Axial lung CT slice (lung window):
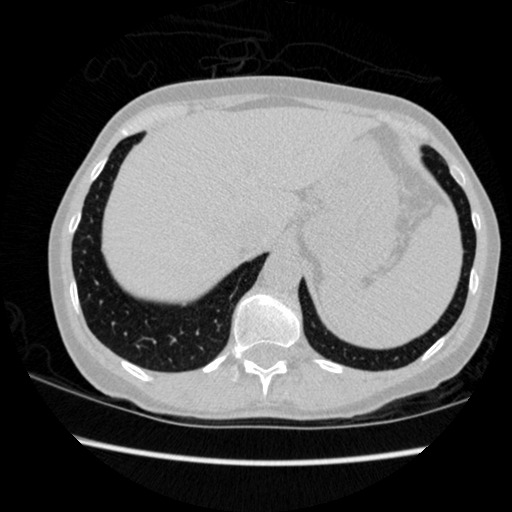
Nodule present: no